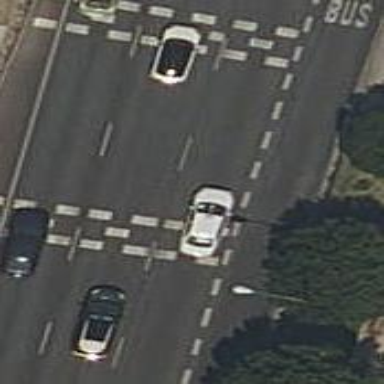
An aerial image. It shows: Traffic calming measure in place: rumble strips.